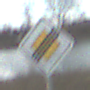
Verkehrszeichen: EndeVorfahrtsstrasse
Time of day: SunriseSunset
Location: Outdoor (RoadRail)
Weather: PartlyCloudy
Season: NotSpecified
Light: Natural